Field crop: tomato
Growth stage: 1
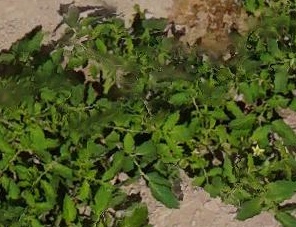
Species: tomato